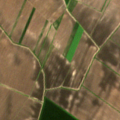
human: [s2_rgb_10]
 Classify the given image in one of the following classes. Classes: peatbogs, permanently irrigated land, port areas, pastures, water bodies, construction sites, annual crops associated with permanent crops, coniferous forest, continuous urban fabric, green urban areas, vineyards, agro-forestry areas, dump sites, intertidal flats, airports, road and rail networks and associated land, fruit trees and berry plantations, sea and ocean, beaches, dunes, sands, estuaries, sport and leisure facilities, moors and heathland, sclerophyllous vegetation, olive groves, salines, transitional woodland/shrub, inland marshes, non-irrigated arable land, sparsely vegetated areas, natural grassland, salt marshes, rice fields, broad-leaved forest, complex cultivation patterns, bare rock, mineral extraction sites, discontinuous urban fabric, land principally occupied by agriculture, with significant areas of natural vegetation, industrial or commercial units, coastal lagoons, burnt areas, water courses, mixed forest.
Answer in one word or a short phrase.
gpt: non-irrigated arable land